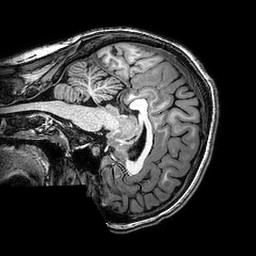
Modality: T1w
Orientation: sagittal
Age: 23
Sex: female
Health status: healthy
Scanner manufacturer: philips
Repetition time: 0.008229 s
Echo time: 0.00378 s